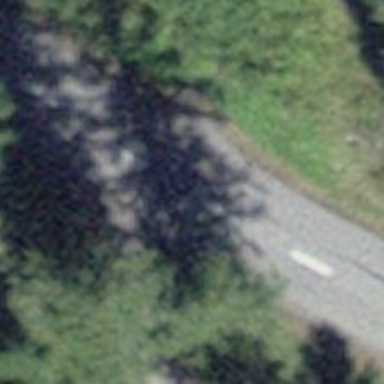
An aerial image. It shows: Asphalt road classified as tertiary.